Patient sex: M
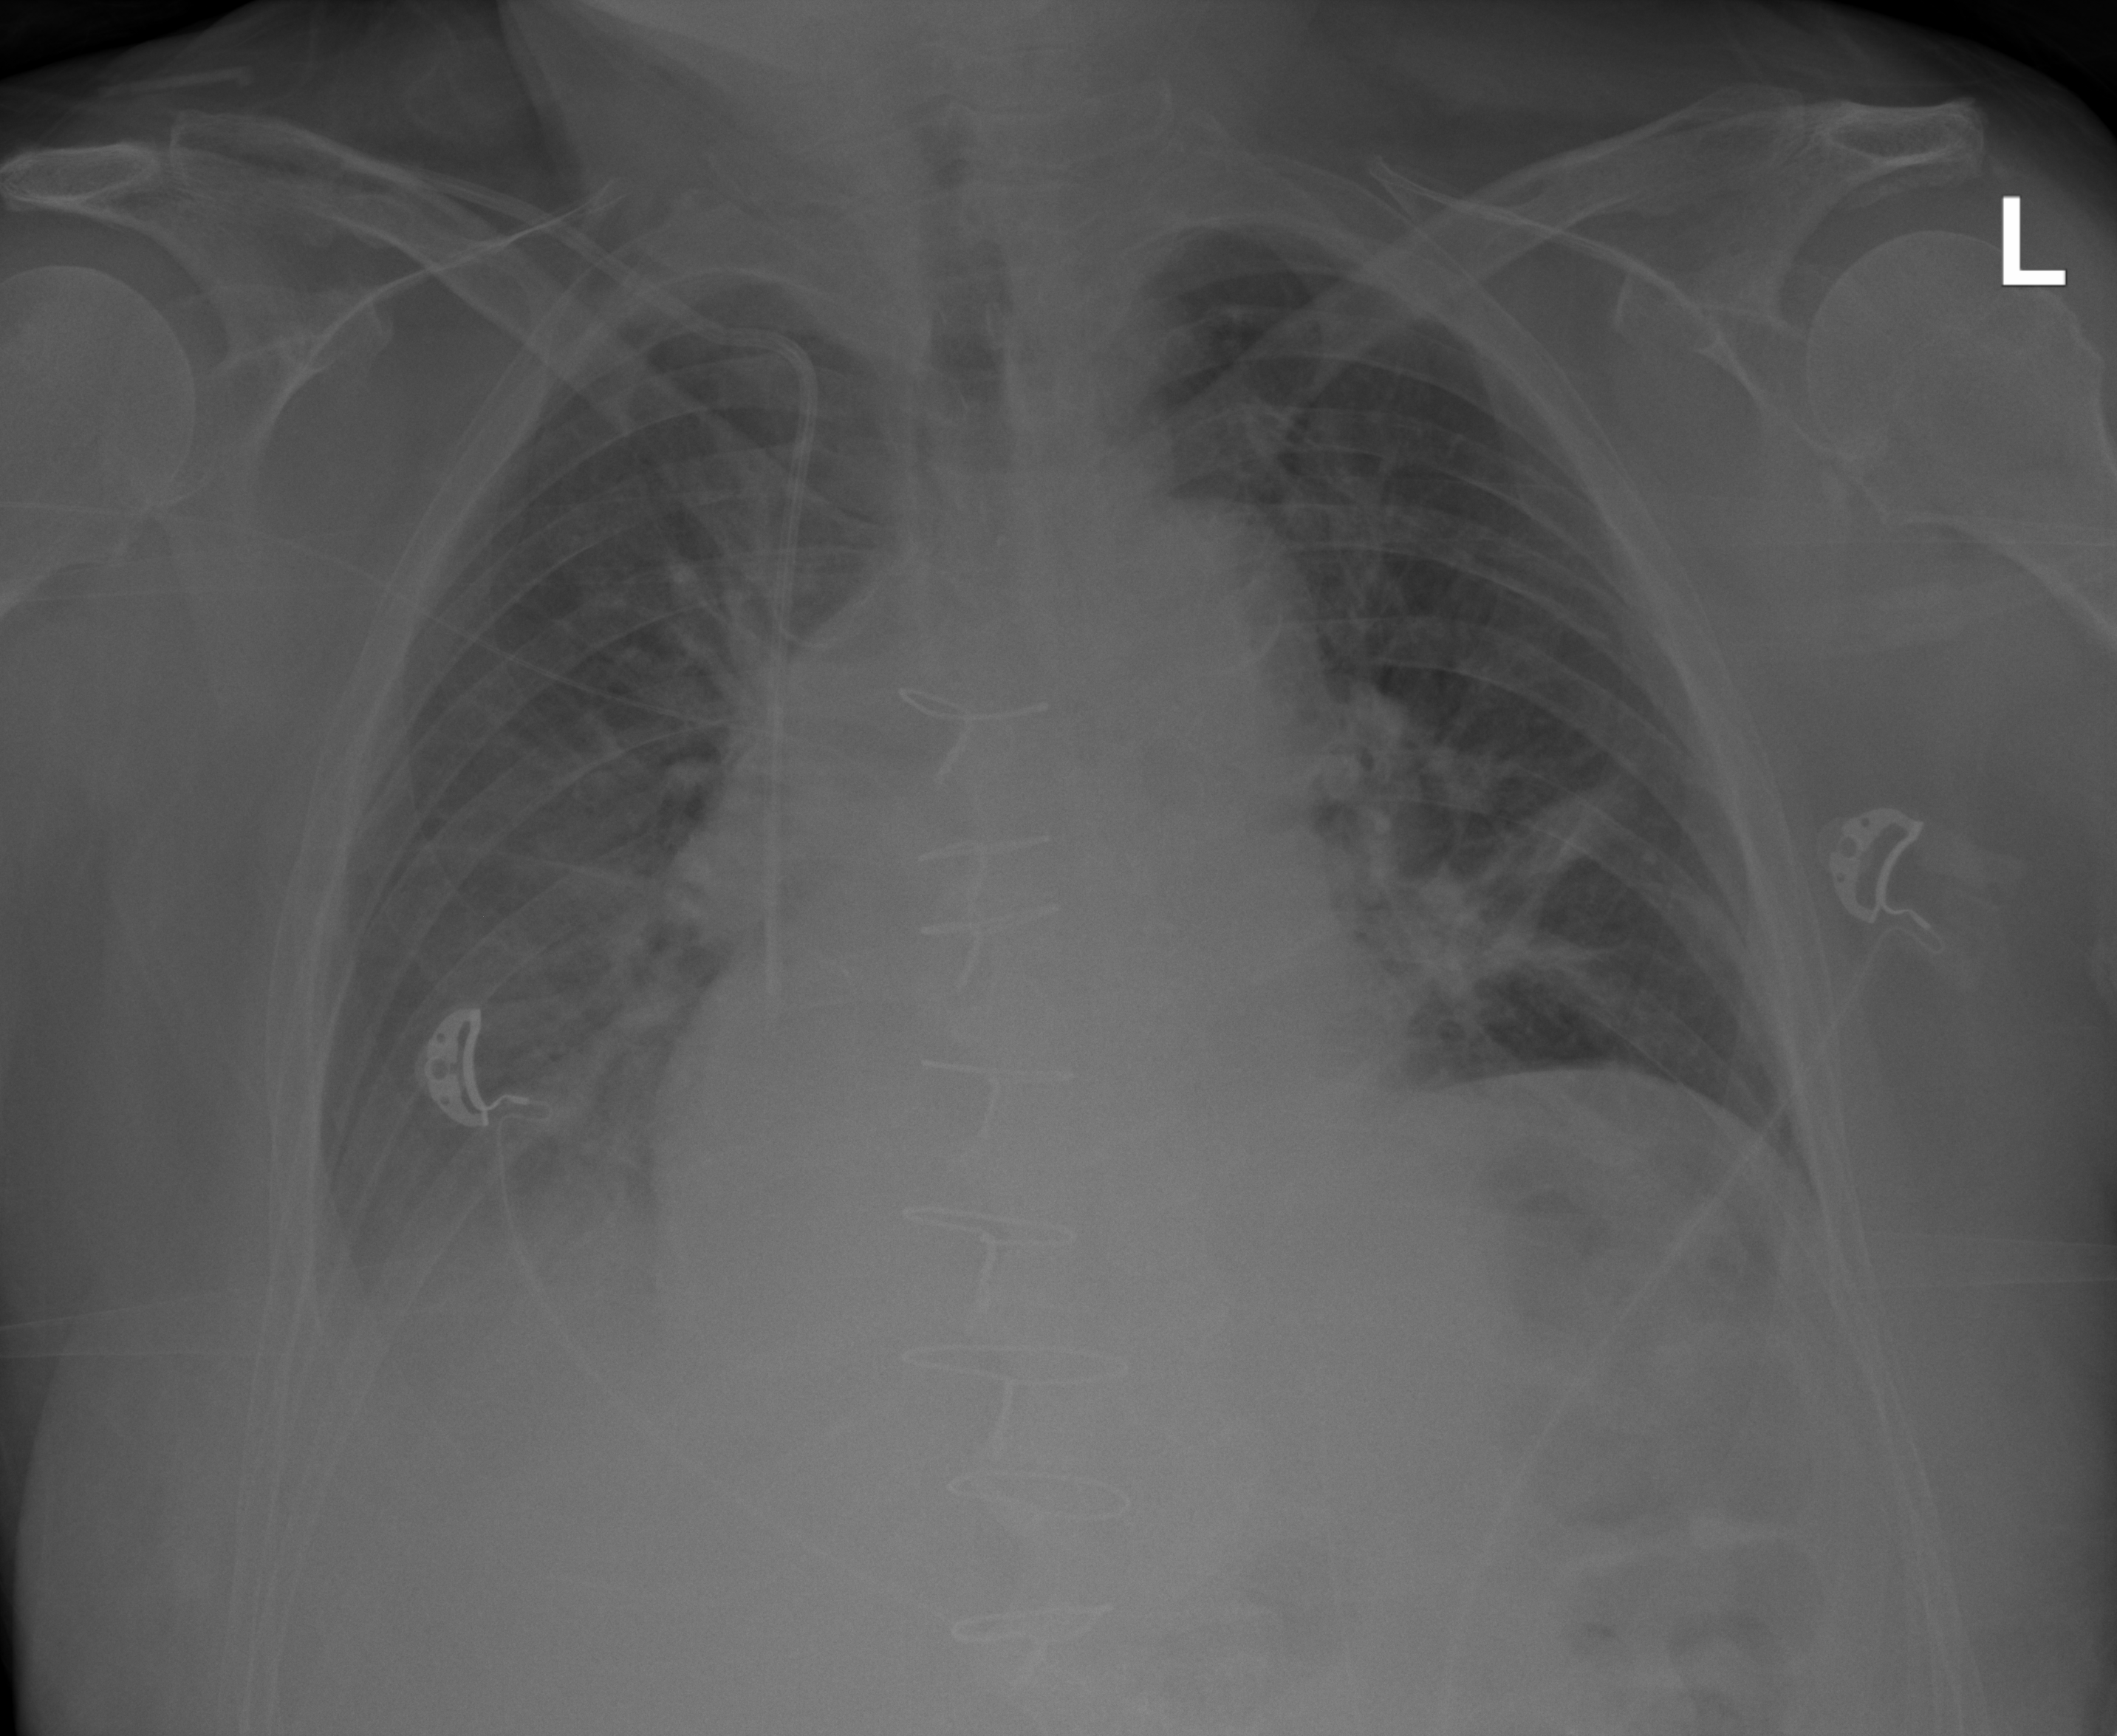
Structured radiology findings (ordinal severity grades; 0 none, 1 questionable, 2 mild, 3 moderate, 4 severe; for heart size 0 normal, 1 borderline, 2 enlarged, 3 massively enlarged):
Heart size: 1
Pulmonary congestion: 1
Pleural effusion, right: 2
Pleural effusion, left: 0
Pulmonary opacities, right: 0
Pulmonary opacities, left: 0
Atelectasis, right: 2
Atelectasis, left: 2